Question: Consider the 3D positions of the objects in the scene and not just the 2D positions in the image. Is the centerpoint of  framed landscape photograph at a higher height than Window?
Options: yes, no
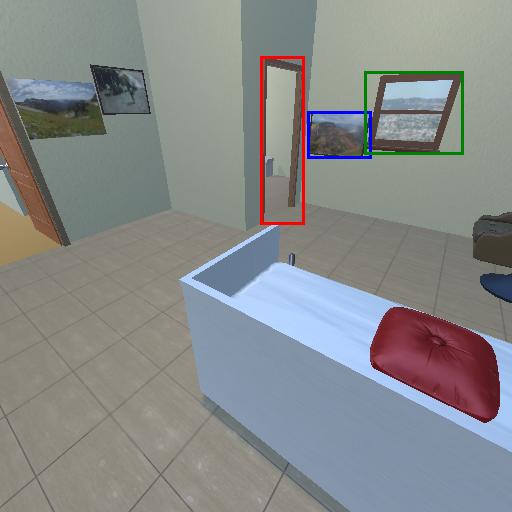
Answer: yes